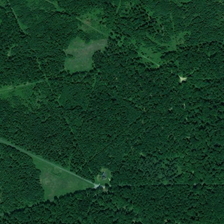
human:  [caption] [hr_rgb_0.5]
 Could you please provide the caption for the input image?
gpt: there is some lines dividing the forests into some ploygon parts .

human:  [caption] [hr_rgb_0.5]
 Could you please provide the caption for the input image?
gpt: straight trails devides this deep green forest with several light green grassland among it .

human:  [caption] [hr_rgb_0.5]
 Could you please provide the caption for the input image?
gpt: the tract of forest is combined of many triangular areas .

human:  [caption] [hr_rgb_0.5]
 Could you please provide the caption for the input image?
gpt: the tract of forest is combined of many triangular areas .

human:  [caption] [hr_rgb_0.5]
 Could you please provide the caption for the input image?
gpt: many green trees are in a piece of forest .